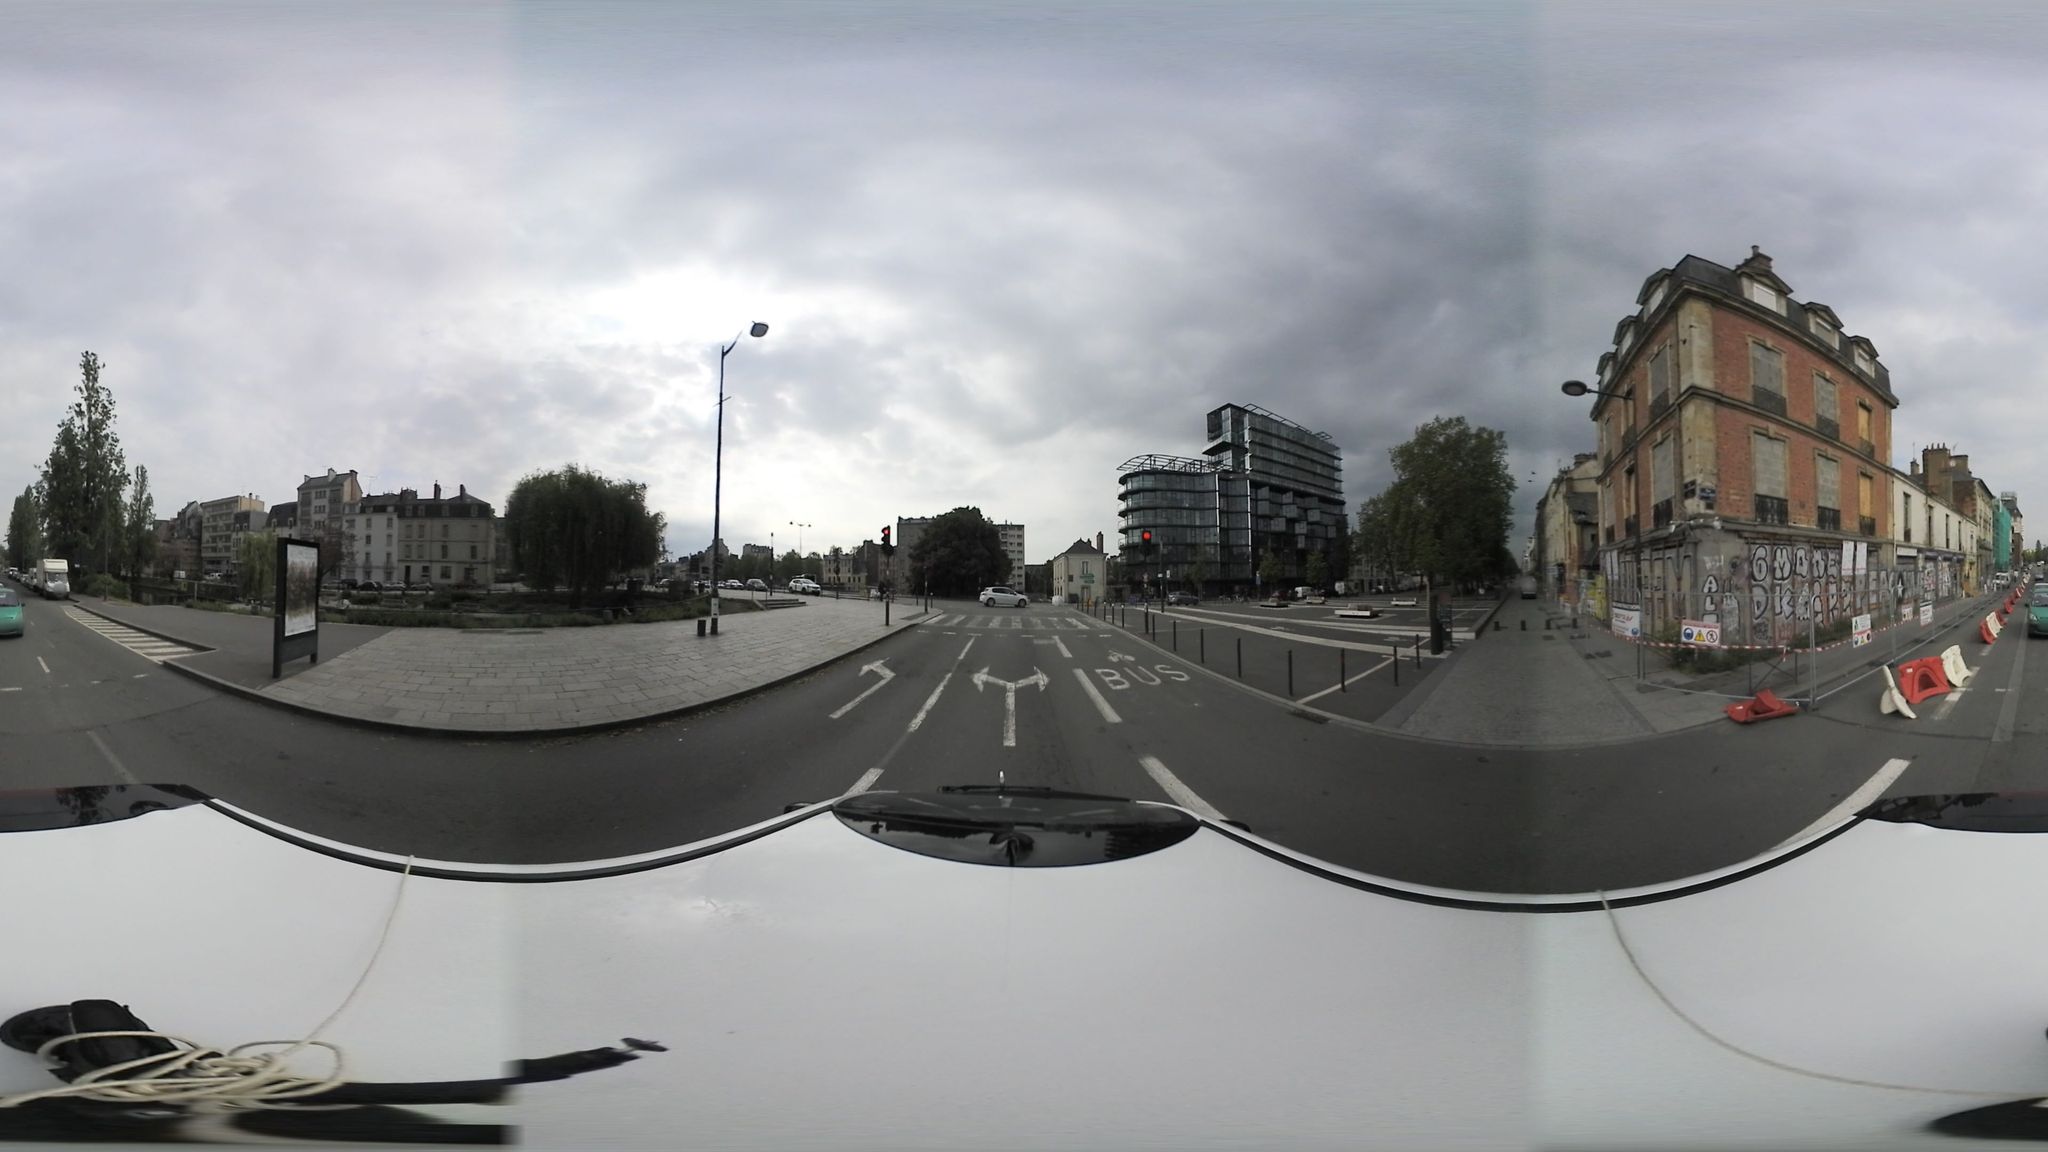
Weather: cloudy
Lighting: day
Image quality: good
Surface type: cycling surface
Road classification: primary
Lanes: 3
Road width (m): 6.0
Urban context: urban centre
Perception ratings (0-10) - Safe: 1.23, Lively: 8.38, Beautiful: 2.19, Boring: 5.89, Depressing: 5.18, Wealthy: 3.17